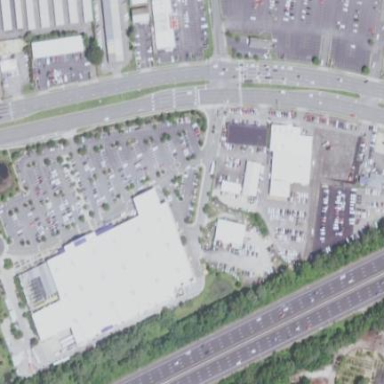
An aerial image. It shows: Retail area.